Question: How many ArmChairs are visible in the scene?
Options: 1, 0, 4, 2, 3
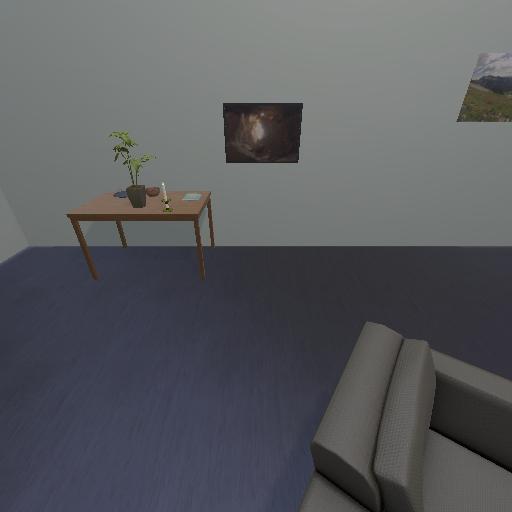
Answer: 1